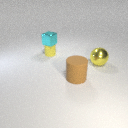
large yellow metal sphere to the right of small yellow rubber cylinder